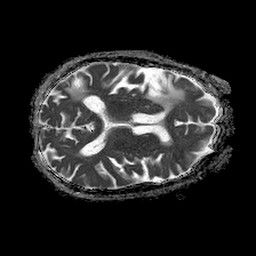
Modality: ADC
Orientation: axial
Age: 84
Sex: female
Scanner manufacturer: philips
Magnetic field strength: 1.5 T
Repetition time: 4.6 s
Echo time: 0.08631 s